Interaction volume radius: 10 \u00c5
Interaction volume height: 10 \u00c5
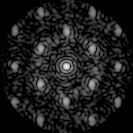
Disorder parameter: 0.4319